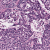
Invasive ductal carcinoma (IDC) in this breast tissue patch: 1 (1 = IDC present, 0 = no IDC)